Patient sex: F
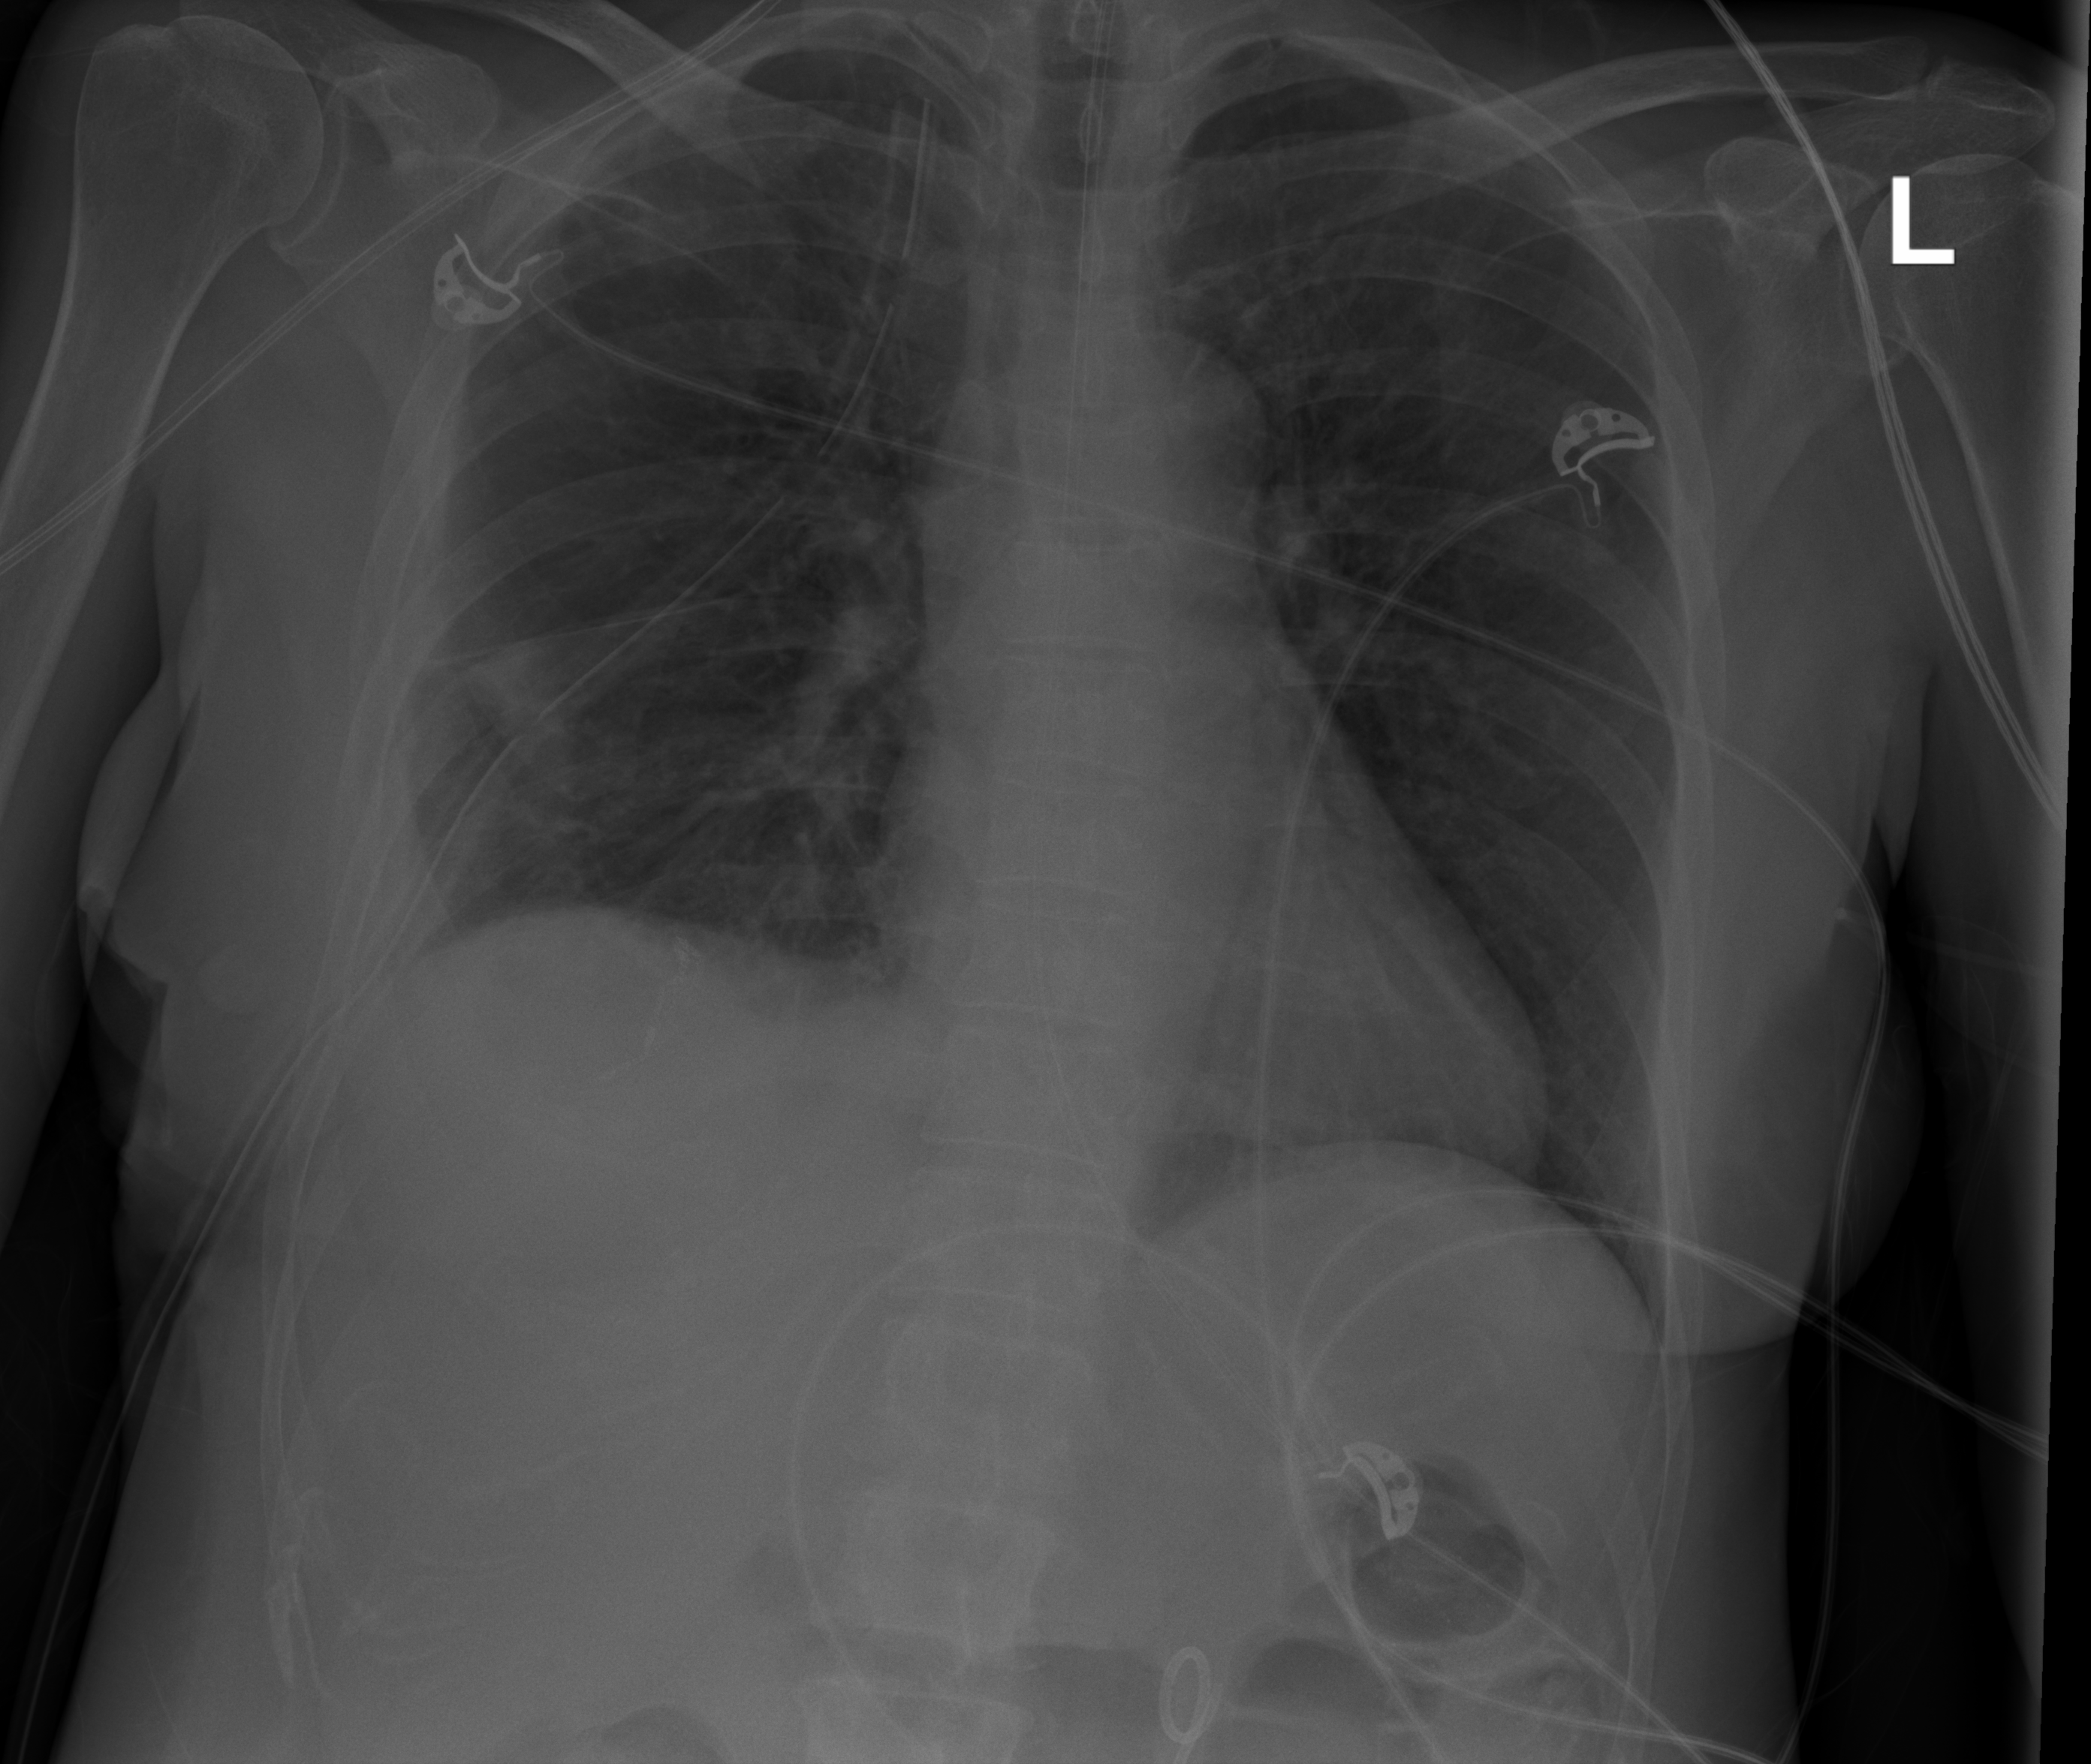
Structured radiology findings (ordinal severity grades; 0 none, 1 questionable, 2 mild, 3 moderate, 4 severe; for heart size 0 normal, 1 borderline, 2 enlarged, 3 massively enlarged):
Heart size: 0
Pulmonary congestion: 0
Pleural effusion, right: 0
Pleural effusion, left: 0
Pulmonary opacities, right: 0
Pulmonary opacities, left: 0
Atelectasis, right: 2
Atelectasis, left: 0